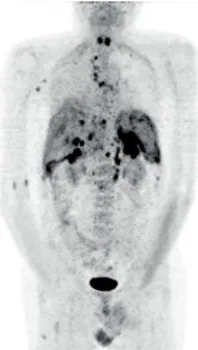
FDG PET imaging patient 1. (A) Relapse 6 months after the therapy with CAR T-cells (prior to Pola-BR).
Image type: radiology (pet)